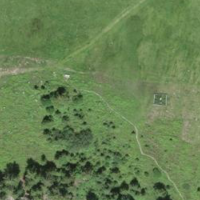
EUNIS habitat code: 23
Species observed at this site:
Gymnadenia conopsea